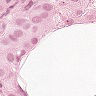
Metastatic tissue present: yes